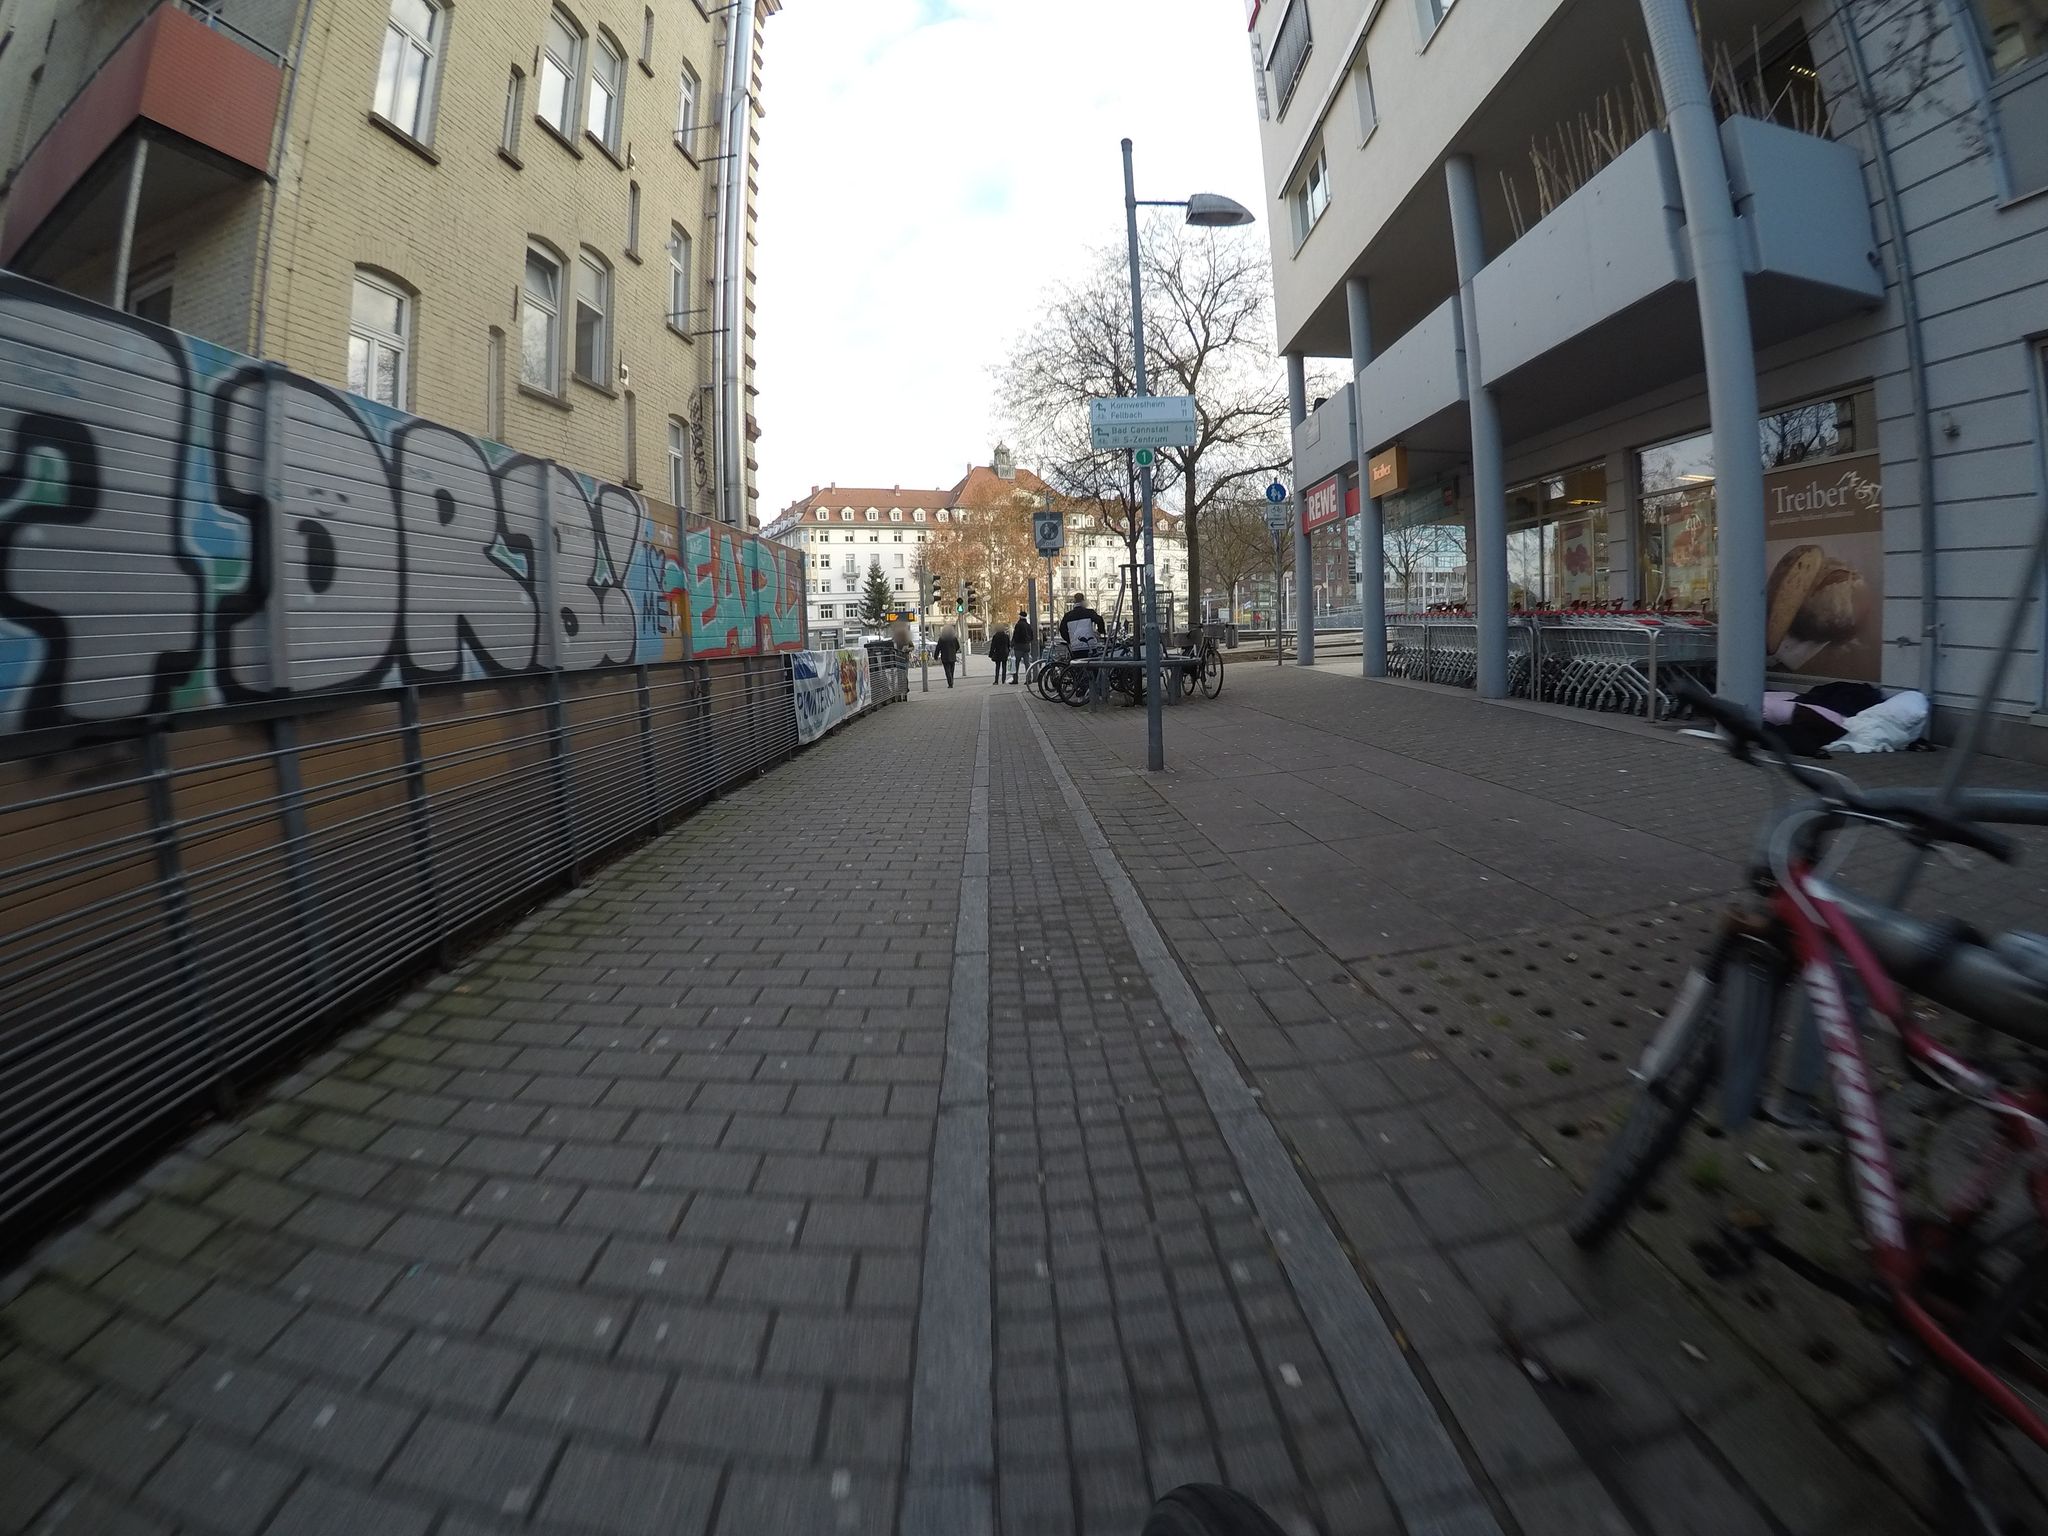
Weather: clear
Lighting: day
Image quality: good
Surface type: walking surface
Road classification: living_street, pedestrian, footway
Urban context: urban centre
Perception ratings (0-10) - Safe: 1.88, Lively: 8.05, Beautiful: 1.4, Boring: 7.94, Depressing: 3.96, Wealthy: 4.85